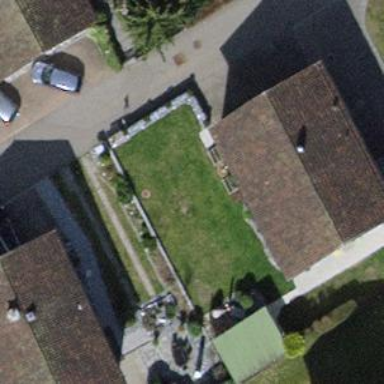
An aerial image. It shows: Garden that is leisure land.